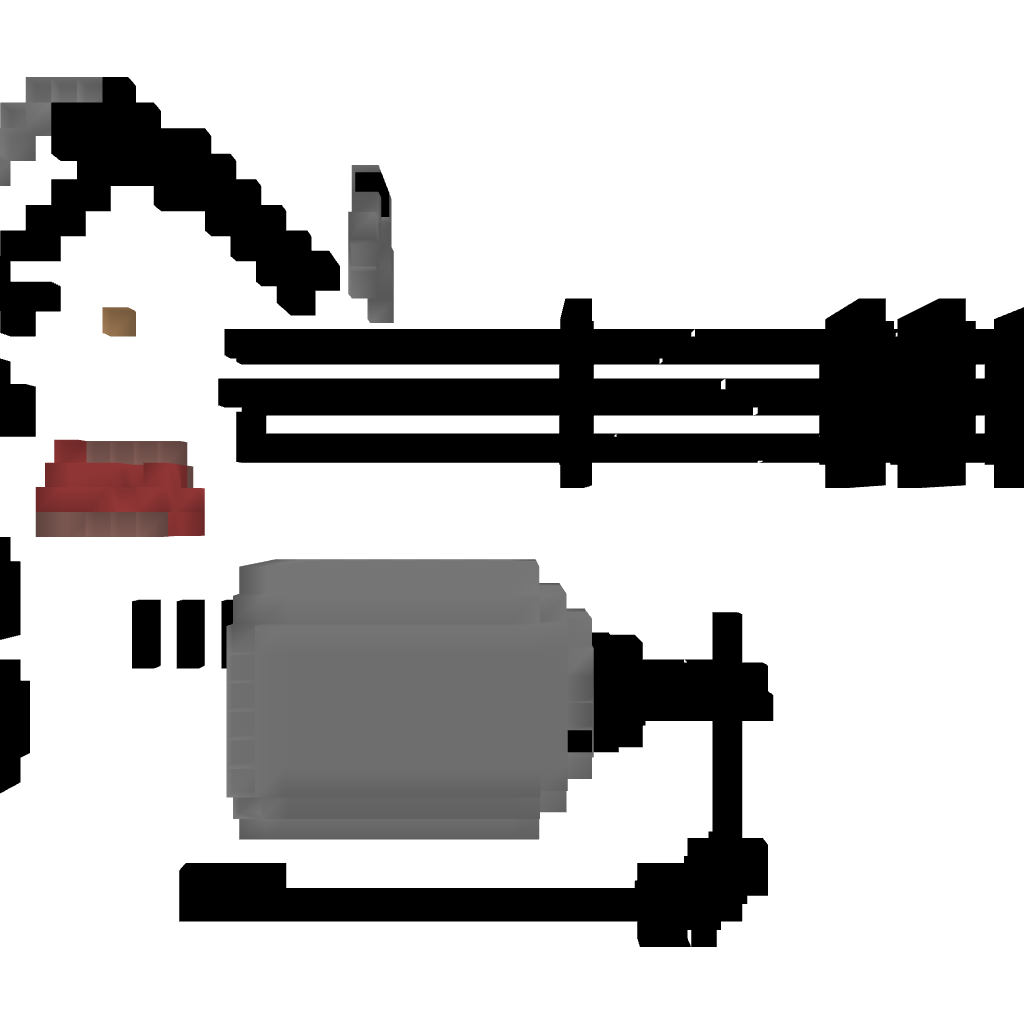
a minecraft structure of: minigun bad low quality